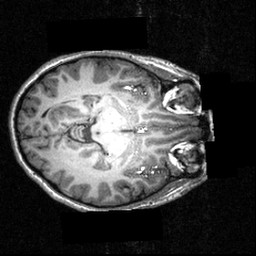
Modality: T1w
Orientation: axial
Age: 27
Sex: female
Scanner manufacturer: siemens
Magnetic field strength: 3.951 T
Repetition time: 1.5 s
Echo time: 0.00335 s